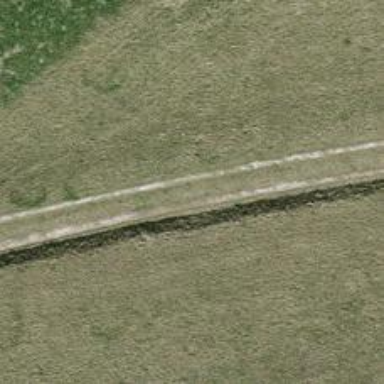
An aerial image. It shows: Track with grade 4 tracktype.